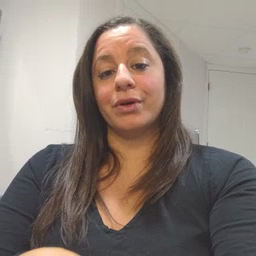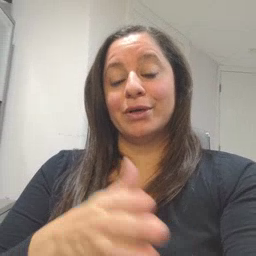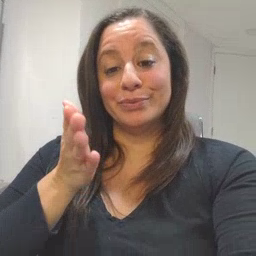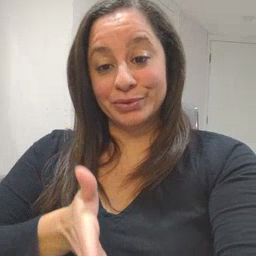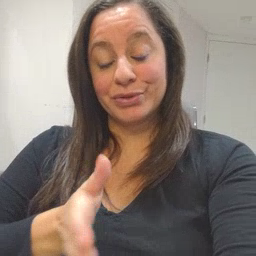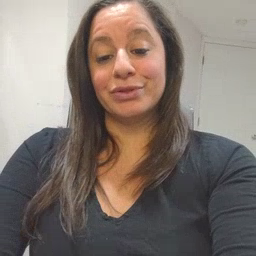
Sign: person